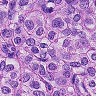
Metastatic tissue present: yes